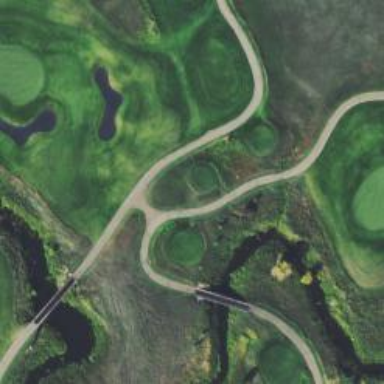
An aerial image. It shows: Path for both road and golf.